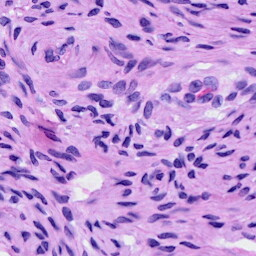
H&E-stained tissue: Cervix